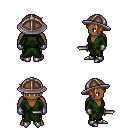
a pixel art fantasy rpg character, male body template, human, dark skin, green robe, gold greaves, light blonde pixie cut hairstyle, chain helm, metal gloves, metal boots, dagger, four views (front, back, left, right), 2x2 character sprite sheet, small pixel art, hard edges, no anti-aliasing